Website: lowes
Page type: account-selection
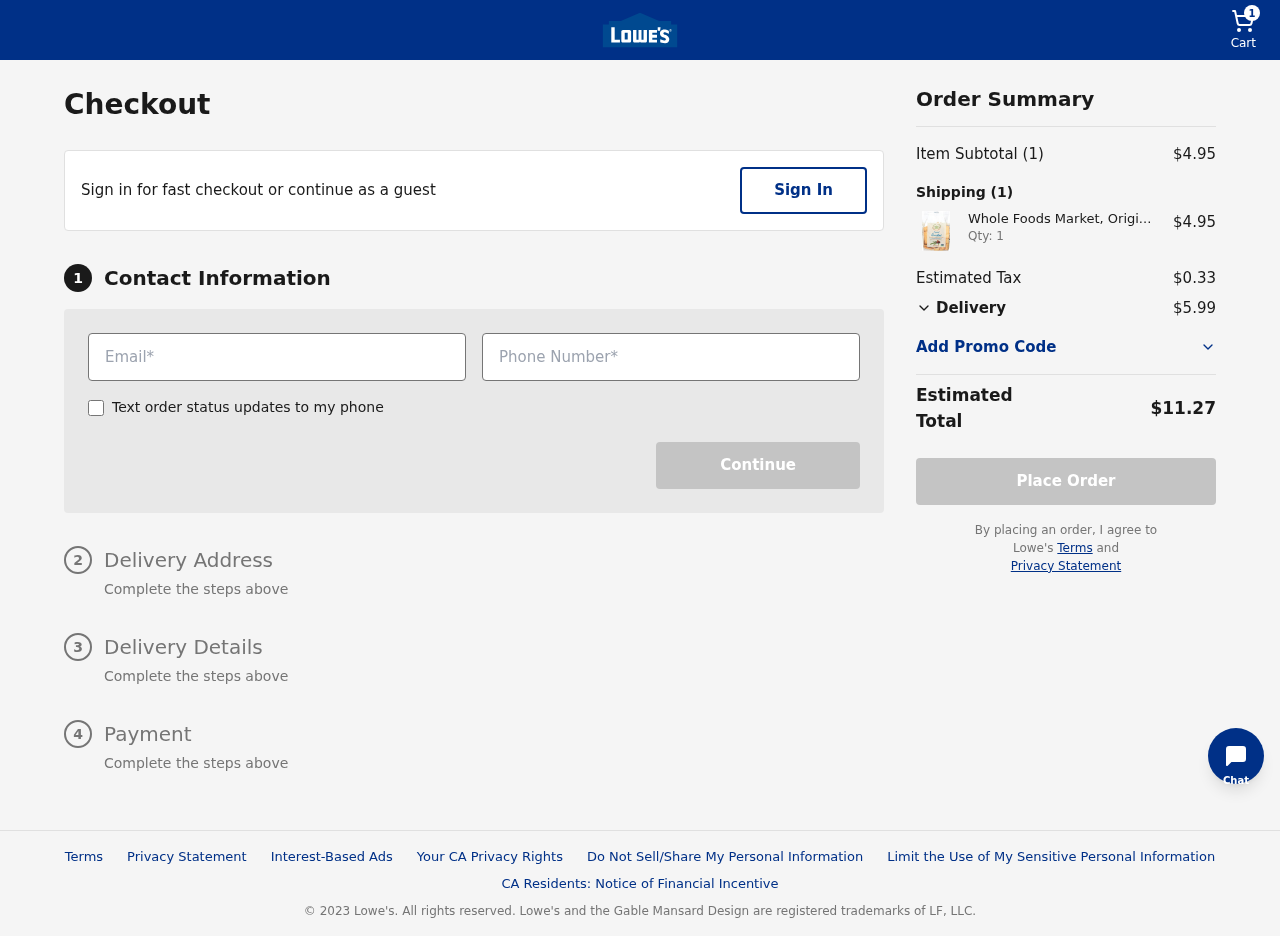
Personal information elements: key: PII_EMAIL
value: tommysharp@gmail.com
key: PII_PHONE
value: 7948279225
Product elements: key: PRODUCT1_NAME
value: Whole Foods Market, Original Crostini, 6 oz
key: PRODUCT1_PRICE
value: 4.95
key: PRODUCT1_QUANTITY
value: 1
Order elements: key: ORDER_NUM_ITEMS
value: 1
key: ORDER_SUBTOTAL
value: $4.95
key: ORDER_TAX
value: $0.33
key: ORDER_SHIPPING_COST
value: $5.99
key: ORDER_TOTAL
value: $11.27